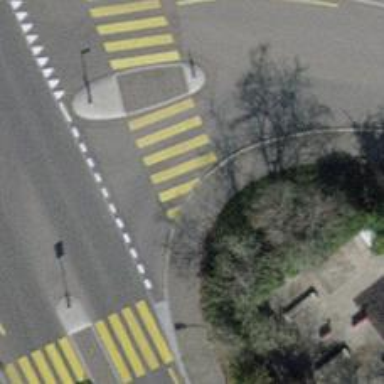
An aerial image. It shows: Kerb serving as barrier.